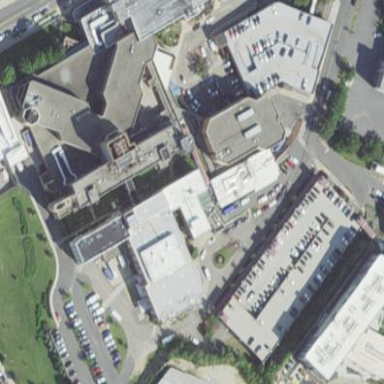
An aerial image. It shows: Hospital providing healthcare services.